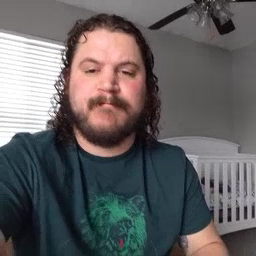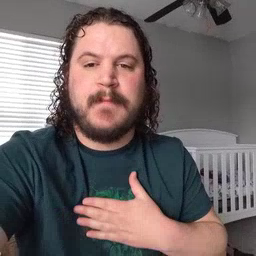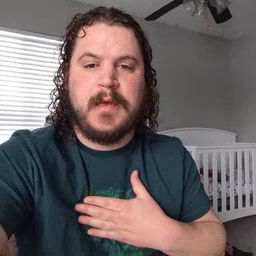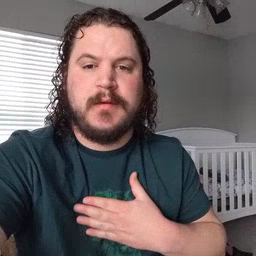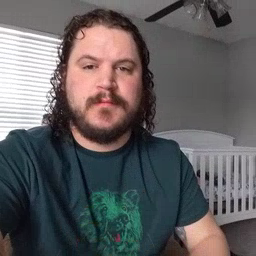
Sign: minemy